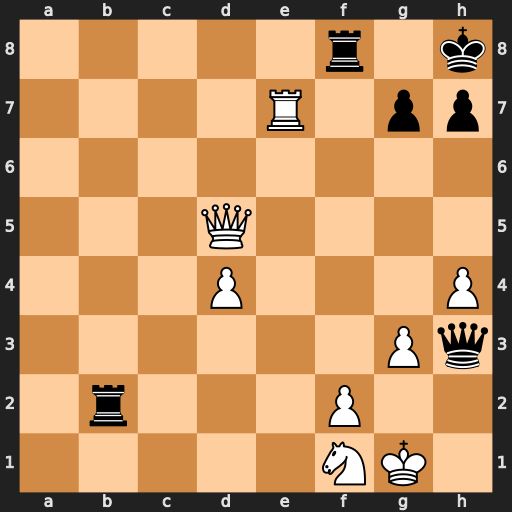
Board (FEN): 5r1k/4R1pp/8/3Q4/3P3P/6Pq/1r3P2/5NK1
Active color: w
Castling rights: -
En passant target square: -
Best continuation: Qf7 Qxf1+ Kxf1